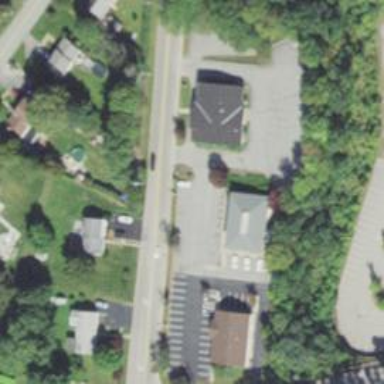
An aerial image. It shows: Clinic.